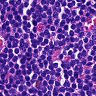
Metastatic tissue present: no